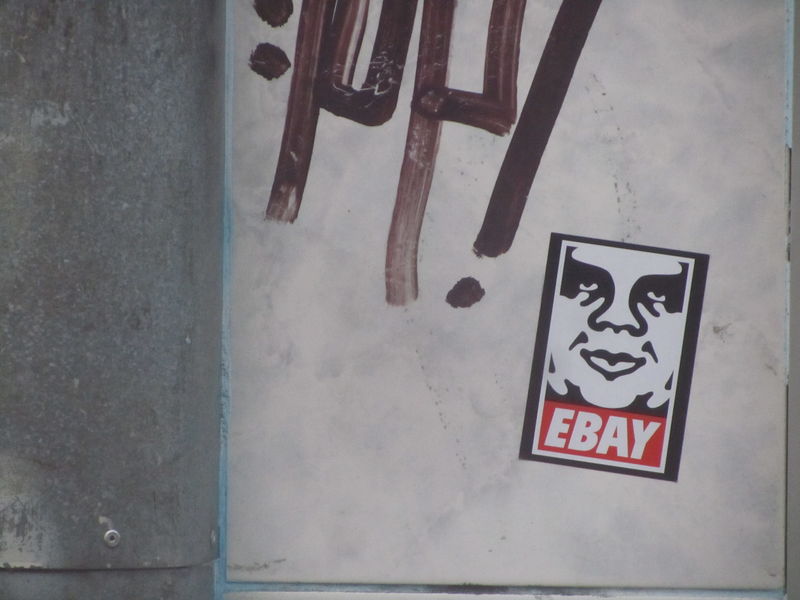
Titel: EBAY
Standort: Istanbul
Schlagwörter: weiß, mund, schwarz, rot, wand, augen, gesicht, schrift, abstrakt, mauer, farbe, detail, text, kachel, fuge, aufkleber, niete, graffiti, ebay, street art, sticker